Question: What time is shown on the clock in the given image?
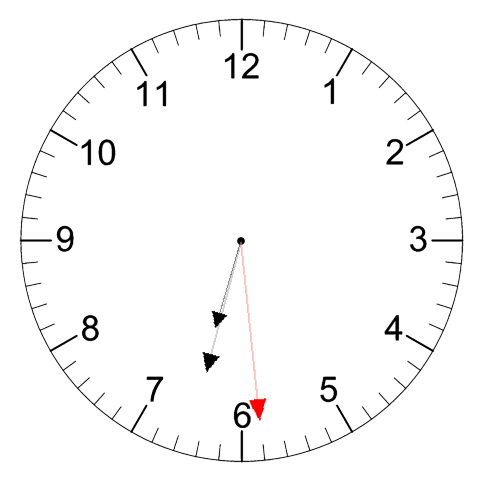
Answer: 06:32:29